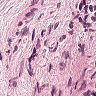
Metastatic tissue present: no